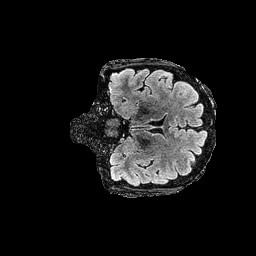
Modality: FLAIR
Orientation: coronal
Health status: ill
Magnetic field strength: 3 T